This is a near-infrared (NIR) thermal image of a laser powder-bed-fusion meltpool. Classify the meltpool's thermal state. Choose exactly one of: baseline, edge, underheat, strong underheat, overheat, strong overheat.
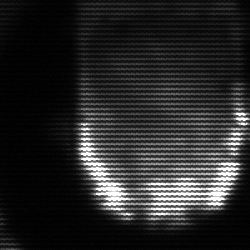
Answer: baseline